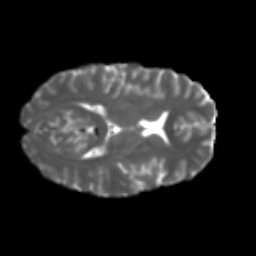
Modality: T2w
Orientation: axial
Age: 32
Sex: female
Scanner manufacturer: ge
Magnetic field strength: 3 T
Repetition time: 7.8 s
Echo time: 0.0606 s